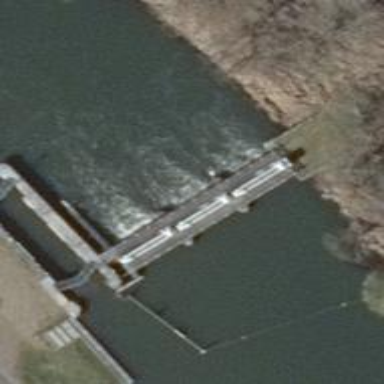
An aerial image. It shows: Weir along the waterway.